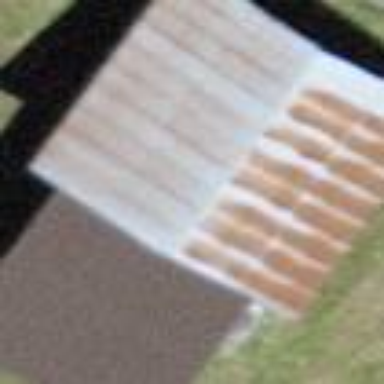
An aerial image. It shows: Barn.